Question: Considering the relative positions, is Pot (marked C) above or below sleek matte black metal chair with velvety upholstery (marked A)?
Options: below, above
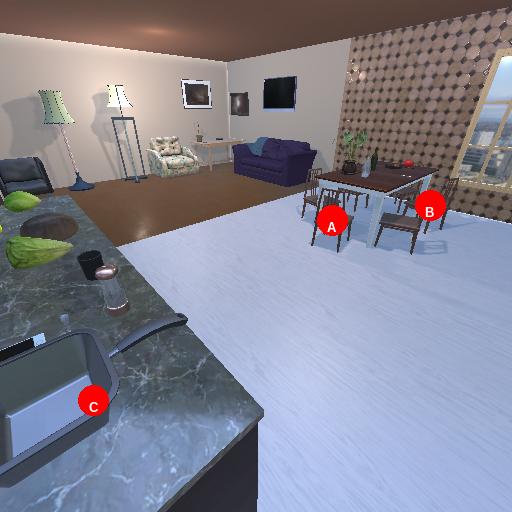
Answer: below